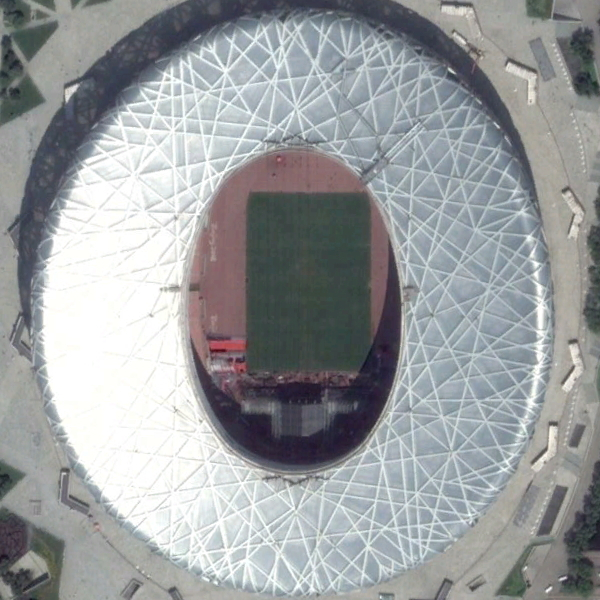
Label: Stadium